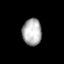
Tissue: lung
Cell type: T cells
Senescence score: 0.156
Nuclear area (px): 505
Mean DAPI intensity: 177.006